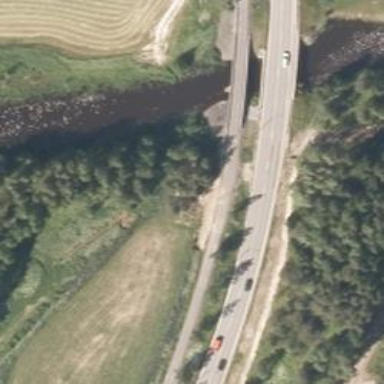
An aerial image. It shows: Cycleway bridge with asphalt surface.